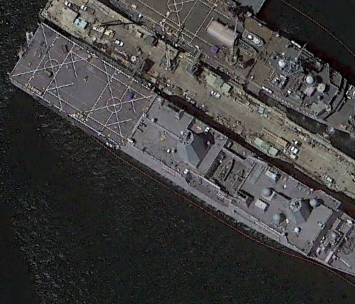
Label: combat